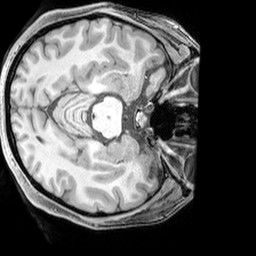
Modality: T1w
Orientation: axial
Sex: female
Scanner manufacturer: siemens
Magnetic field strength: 3 T
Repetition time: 2.3 s
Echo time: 0.00226 s